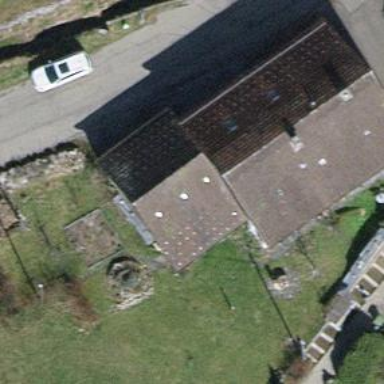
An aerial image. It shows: Building with tiled roof.